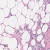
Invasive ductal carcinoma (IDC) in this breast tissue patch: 1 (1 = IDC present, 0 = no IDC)